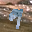
Label: 9